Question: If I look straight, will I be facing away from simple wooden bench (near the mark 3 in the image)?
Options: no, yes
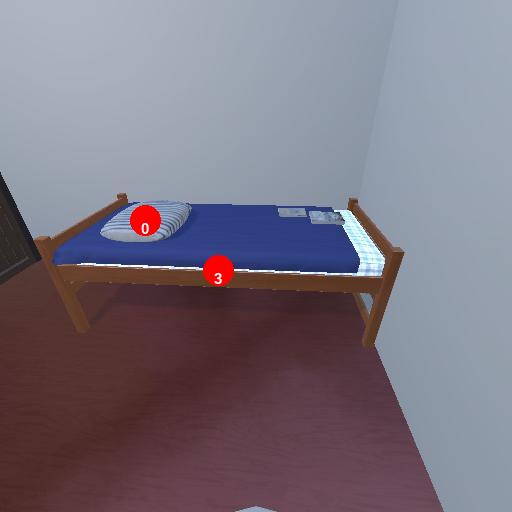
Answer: no